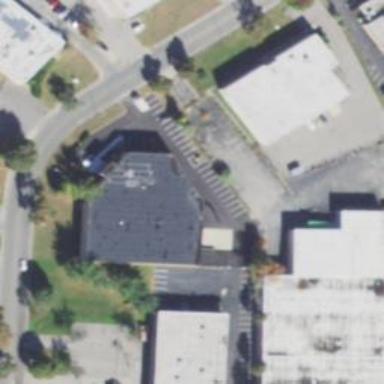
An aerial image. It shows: Warehouse building.